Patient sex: M
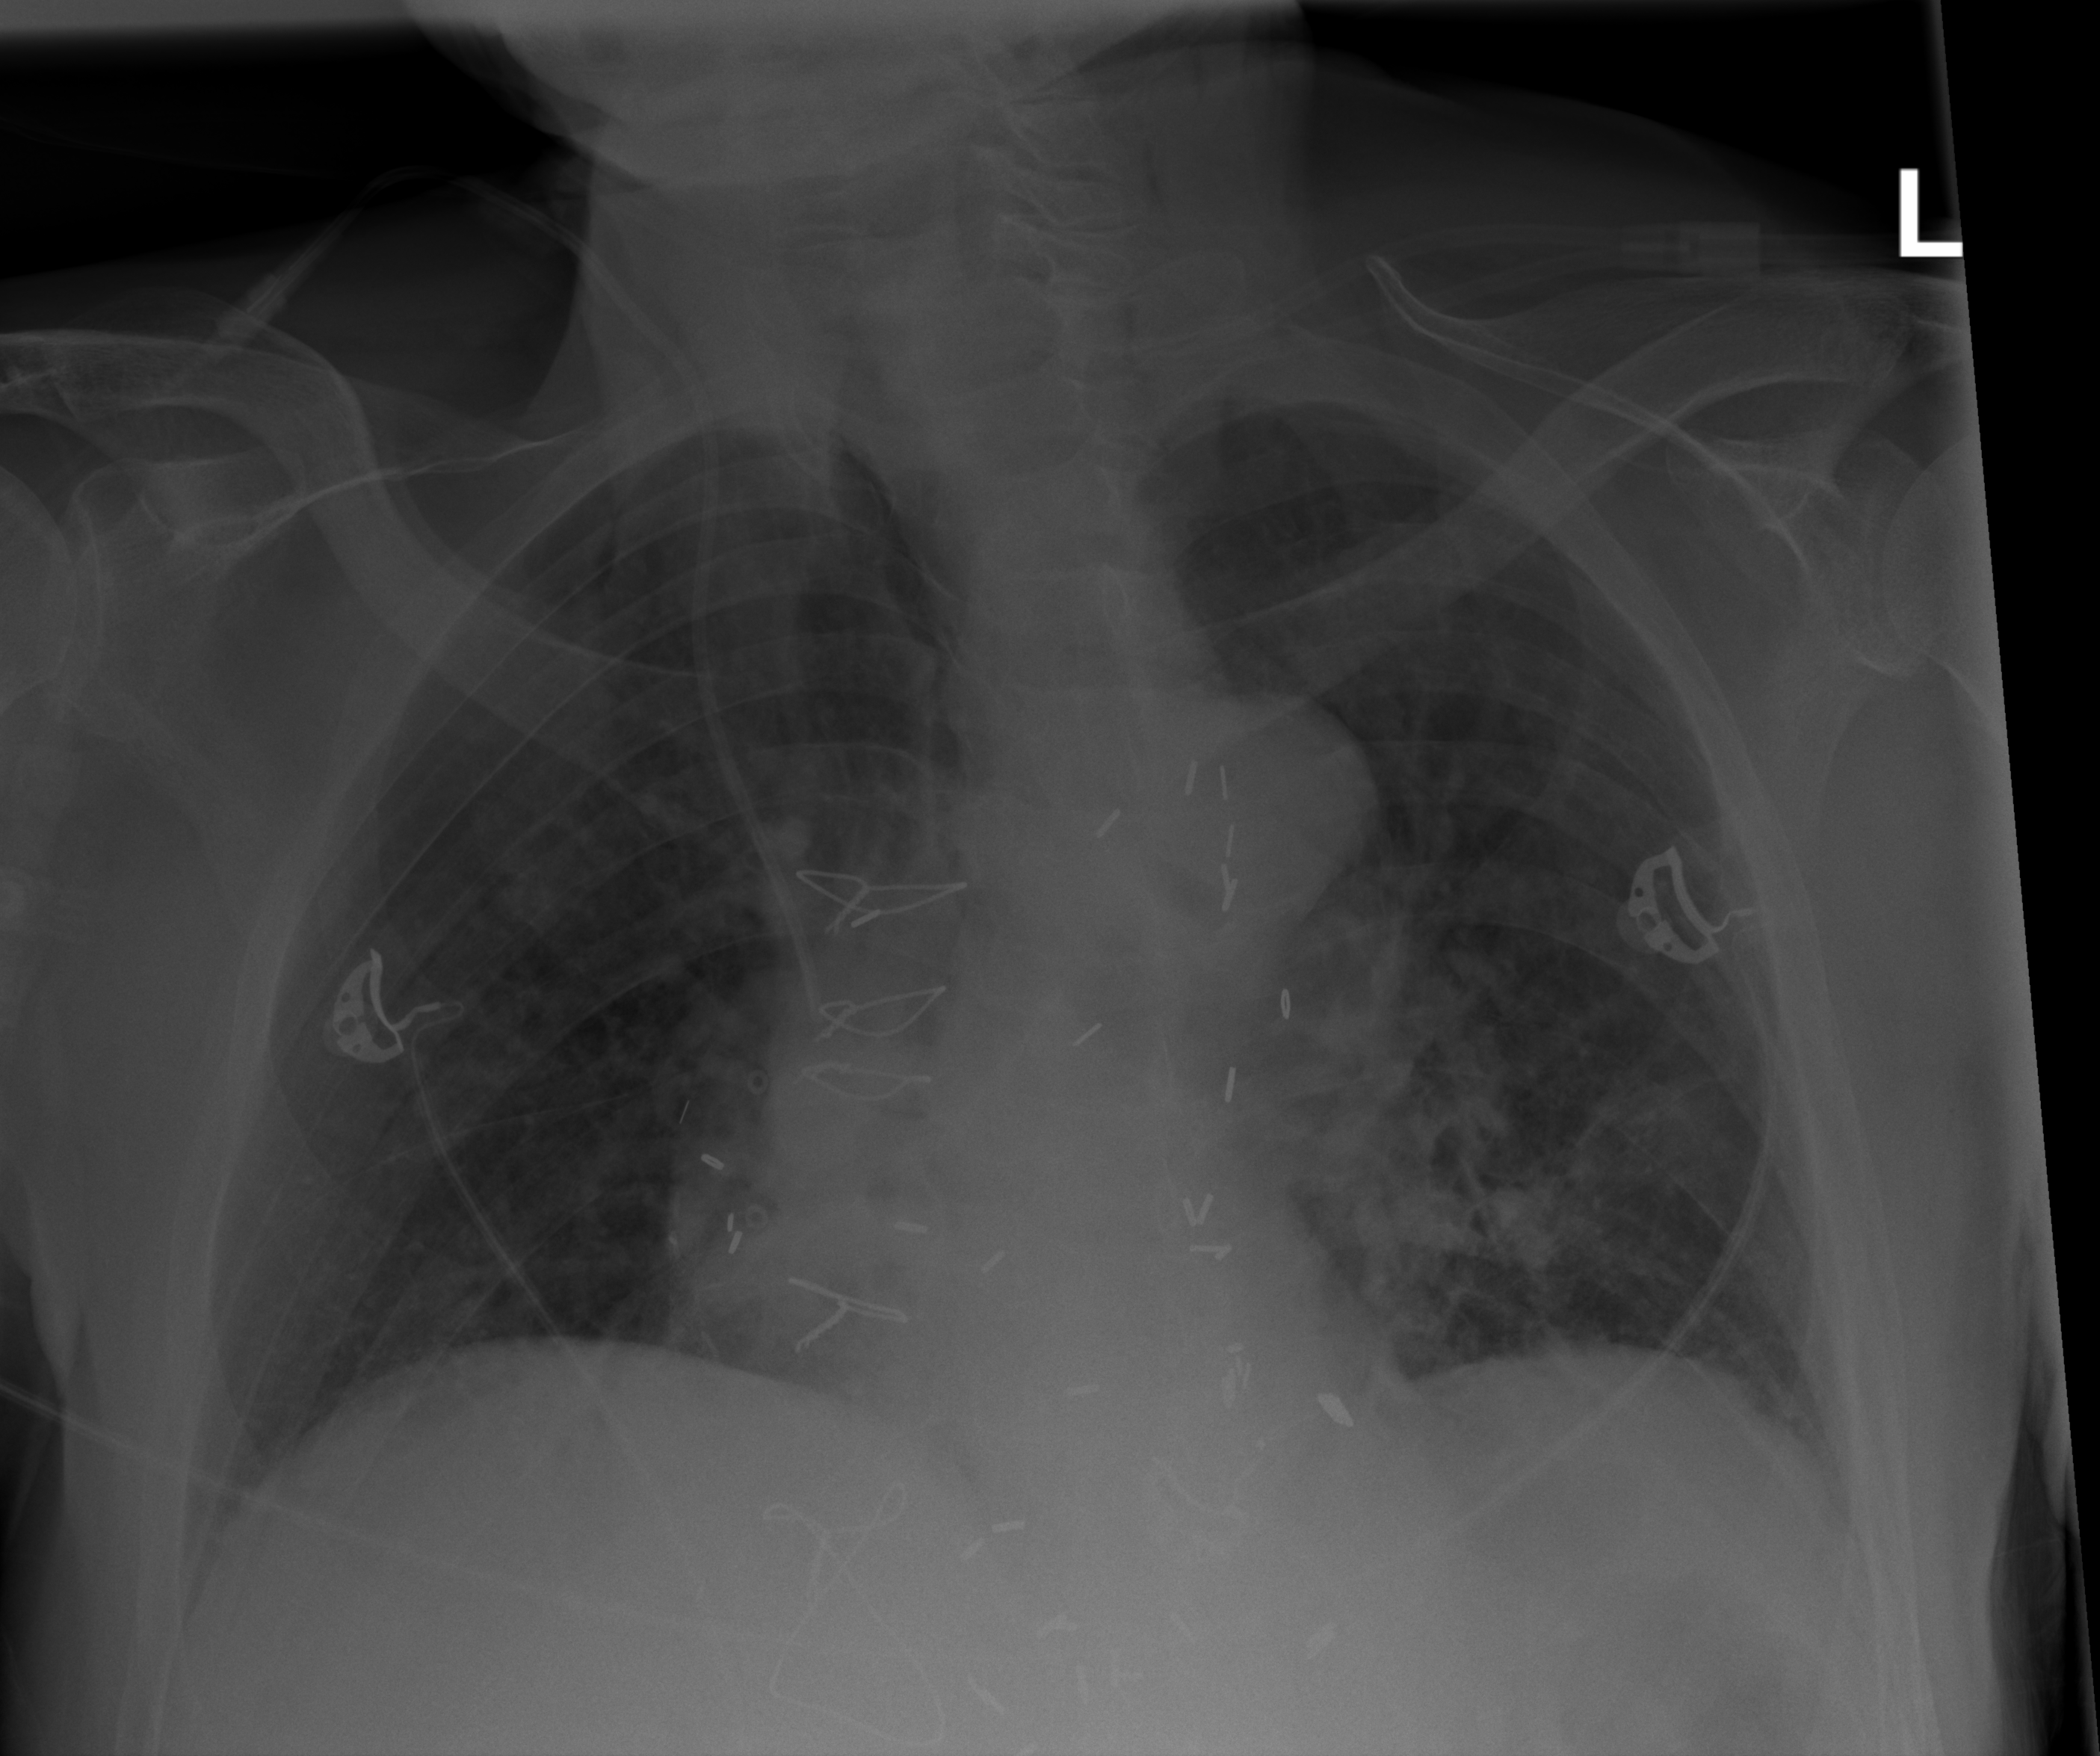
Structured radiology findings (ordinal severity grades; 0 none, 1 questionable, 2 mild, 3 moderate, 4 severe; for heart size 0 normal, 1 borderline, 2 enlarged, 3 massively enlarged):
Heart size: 0
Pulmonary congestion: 2
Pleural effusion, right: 0
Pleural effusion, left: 0
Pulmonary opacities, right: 2
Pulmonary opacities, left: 2
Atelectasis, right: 0
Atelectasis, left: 2